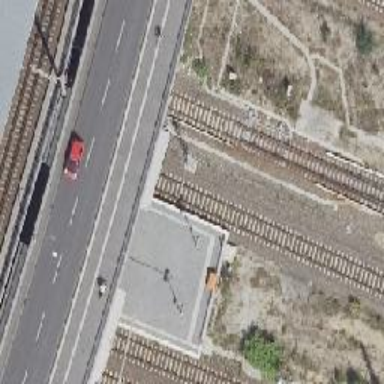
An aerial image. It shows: Railway signal.